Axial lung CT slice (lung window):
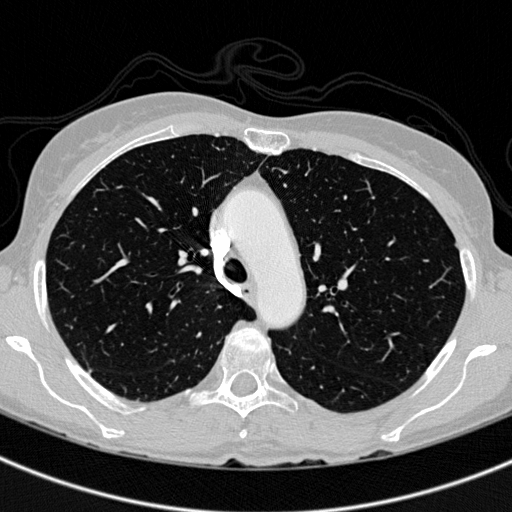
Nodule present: no